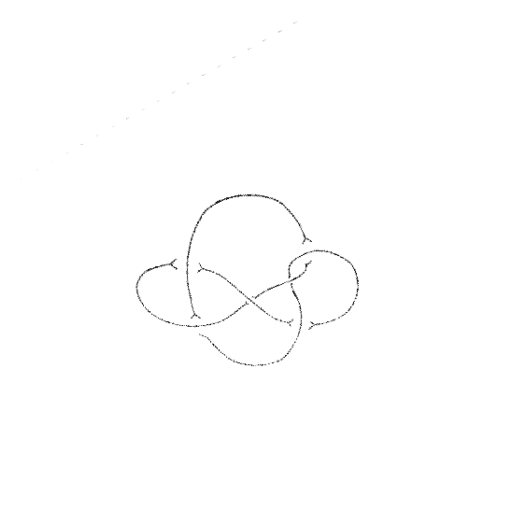
Crossing number: 6